Aerial crown-view tile of a tropical tree (Barro Colorado Island, Panama), acquired 20241112:
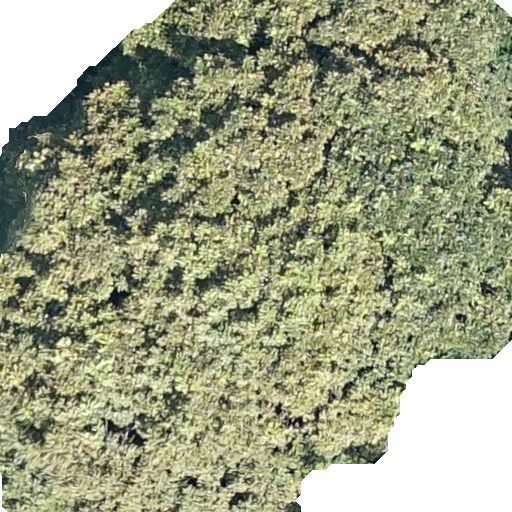
Species: Dipteryx oleifera
GBIF accepted scientific name: Dipteryx oleifera
Crown area: 407.711 m²